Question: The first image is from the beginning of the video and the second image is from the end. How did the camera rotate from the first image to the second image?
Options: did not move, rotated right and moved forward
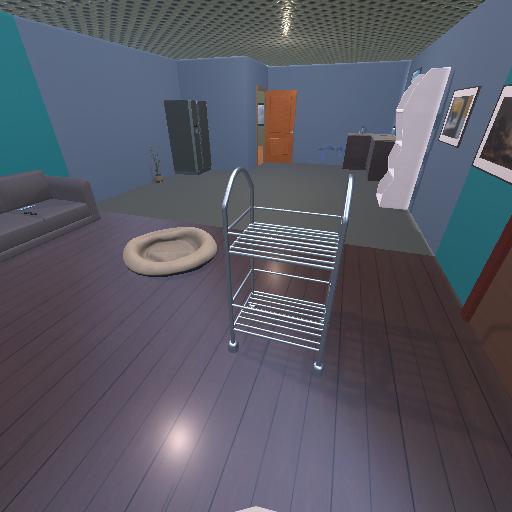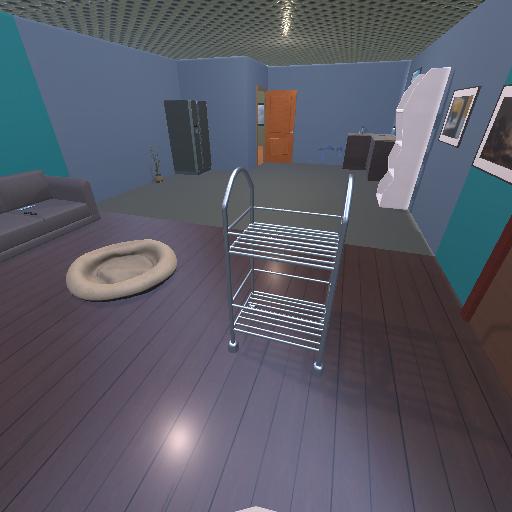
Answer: did not move